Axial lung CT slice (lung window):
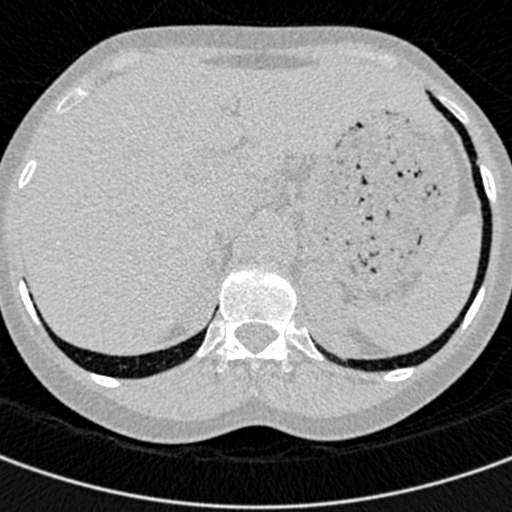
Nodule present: no